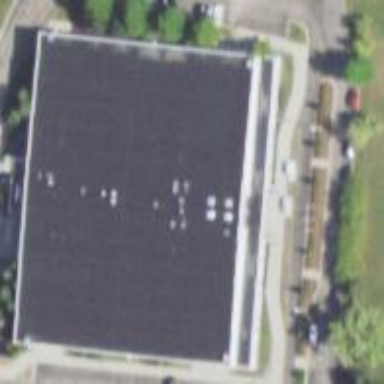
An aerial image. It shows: Commercial building hosting ice rink for multiple sports including ice hockey and ice skating.